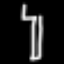
Label: fork